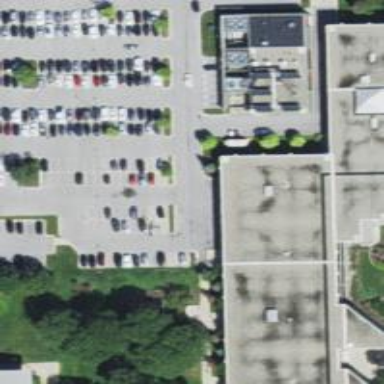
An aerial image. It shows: College building.